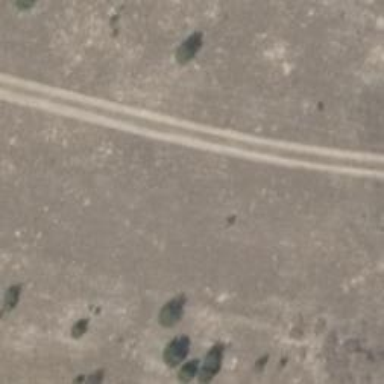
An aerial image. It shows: Sandy track road with grade4 tracktype.